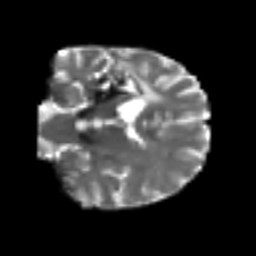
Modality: T2w
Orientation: coronal
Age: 45
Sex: male
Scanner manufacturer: siemens
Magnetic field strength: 3 T
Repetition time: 4.999 s
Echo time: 0.07946 s